Question: Right now I'm trying to implement the <URL> for PIC32MX. I'm working with a PIC32MX512L and a PIC32MX512H. The PIC32MX512L must eventually transfer a program to the two wires PGEC2 and PGED2 of the PIC32MX512H.
Right now I'm trying to execute the check device operation. As specified, I'm entering the programming mode by MCLR-juggling and executing SetMode (6b011111) on the TMS clock while the TDI clock stays low. The TAP controller replies with zeroes (every TDO is low).
After that I must execute SendCommand( MTAP_SW_MTAP ) to select the MTAP controller. The sequence to be shifted is
'''
(header) 01 01 00 00_ | (data) 00 00 10 00 00 | (most sign. bit) 01 | (footer) 01 00
'''
The first bit of each pairs is the TDI and the second -- TMS. I write TDI on the first clock, TMS on the second clock and read TDO during the third and the fourth clock. This sequence is feeded from the left to the right. Shifted bits hold their value during each clock fall.
# The issue
After shifting the first 4 pairs, the TDO line goes on the fourth pair high (on the third clock) and low at the end of that 4-phase part (on the fourth clock). I've marked this spot with an underscore in the sequence above. After that the controller ignores any further commands. On the next SendCommand( MTAP_COMMAND ), the TDO stays low and later on for XferData( MCHP_STATUS ) TDO still stays low, no matter how often I send the command.
I've done a small screenshot from my oscilloscope. The blue line is the clock, the green one is the data. The hop on the right is what I mean.

# The question
Does anyone know what the TAP controller is trying to tell me with that TDO high on the fourth phase?
Thank you in advance!
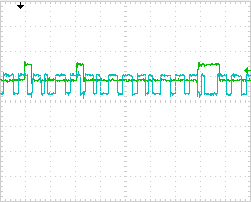
Answer: Well, I've fixed it. Generally the last TDO of the prologue is the first least significant bit of the output. For SendCommand it has no meaning, but for XferData and XferFastData it is important.
For XferFastData it is the PrAacc bit according to the spec. If the bit is zero, you should repeat the whole operation. If you really restart the whole operation for FastData if PrAcc is zero, it won't work. Instead just ignore the bit and proceed writing. I've found it out eventually by trial and error and by comparing my XferFastData implementation against pic32prog.